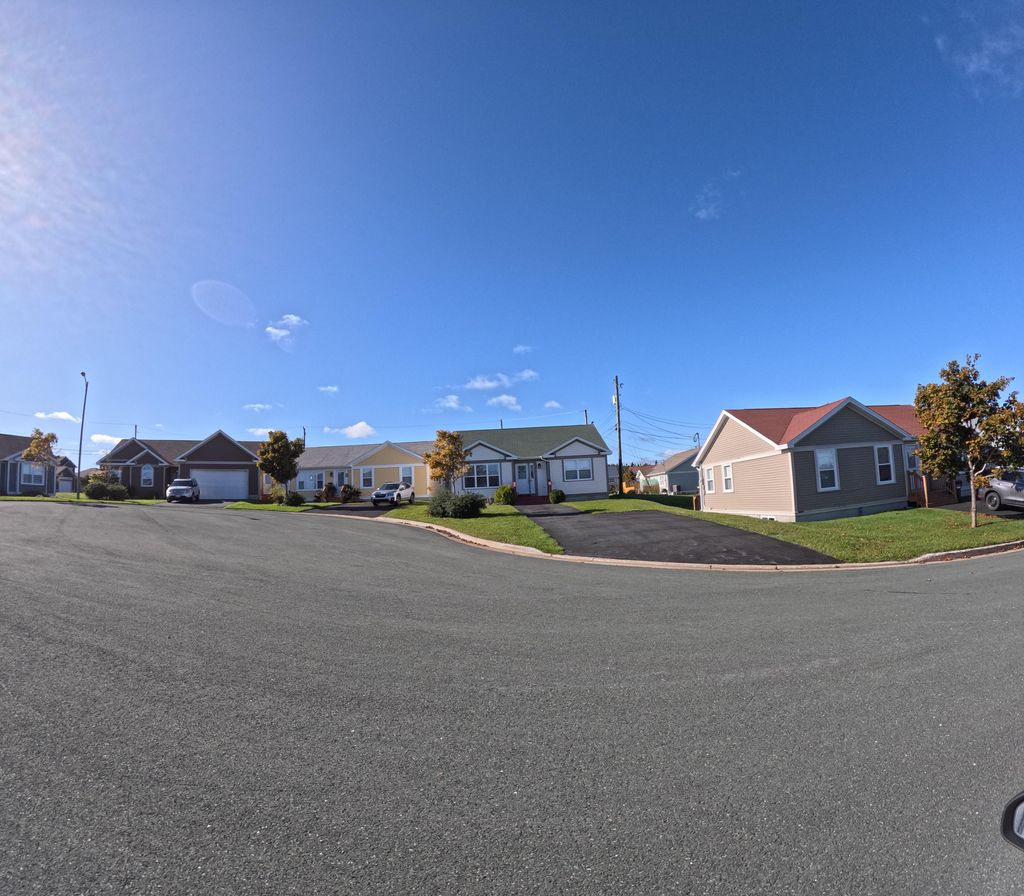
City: st_johns